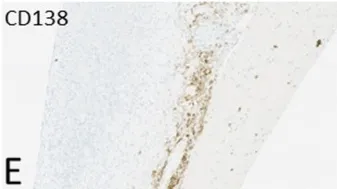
With pre-dominant CD138 positive plasma cells.
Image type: pathology (immunostaining)